Question: I'm trying to recreate the segmented control used in Xcode where the images are drawn with a blue tint.
For example in Interface Builder:

So far I have a custom 'NSSegmentedCell' overriding '- (void)drawSegment:(NSInteger)segment inFrame:(NSRect)frame withView:(NSView *)controlView', but I'm stuck at how to draw the segment image (1) with the gray tint and (2) with the blue tint if it is selected.
Also, it looks like the images are drawn with a bezel or gradient effect. When I draw the segment image myself it is simply black (because I use template images).
How can I recreate the segment from above?
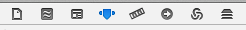
Answer: ## Segmented Control - with on-state appearance
Use an 'NSSegmentedControl' object with style 'NSSegmentStyleTexturedRounded' and mode 'NSSegmentSwitchTrackingSelectAny'.
- - -

---
## Toggle-Style Toolbar Button
The way in which this is achieved for single buttons differs slightly from that of segmented controls:
- 'IconTemplate''Template'- 'NSTexturedRoundedBezelStyle'

| For example I have three '.png' images in my resources, MiddlePanelIconTemplate.png, CardPanelIconTemplate.png, and ReturnPanelIconTemplate.png using Round Textured Button Cell Style.
<URL>